Question: EDITED
I was using the ggsignif package in a totally WRONG way: I didn't want to calculate significance values from the barplot but I just wanted to draw on the barplot the ones I already had from a separate analysis. To do this, this video helped me A LOT <URL>
OLD QUESTION
Hello, I'd like to ask a question about the ggsignif package in the R software. I want to display significant stars in top of paired bar graphs using facet_wrap and I'm following this thread <URL> but I cannot apply the same code to my graph. As in the image I attach, I'd like to make comparisons between bars as I drew, but I don't know how to define the data I'm comparing.
I used this code to build my graph:
'''
df <- data.frame(Group = c("S1", "S1", "S1", "S1", "S2", "S2", "S2", "S2"),
Sub = c("A", "A", "B", "B", "A", "A", "B","B"),
col = c("red", "green", "red", "green","red", "green", "red", "green"),
Value = c(10,6,10,7,9,5,9,8))
ggplot(df, aes(x=Group, y=Value, fill=col)) +
scale_fill_manual("col", values = c("red" = "red", "green" = "green")) +
facet_wrap(~Sub) + coord_cartesian(ylim = c(0,15)) +
geom_bar(stat="identity", position=position_dodge())
'''
Do you know how I can define the coordinates for significance stars in a plot similar to this one? Thank you very very much!
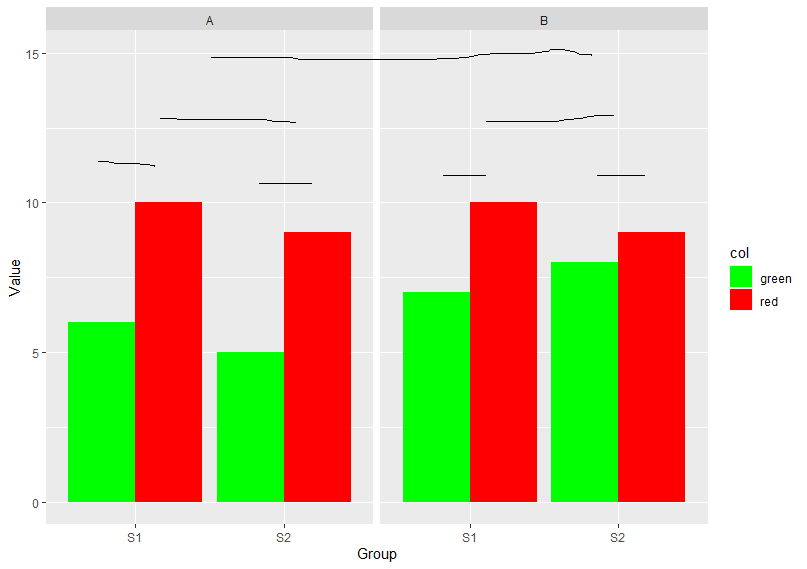
Answer: Significance refers to a distribution requiring many values per group. But for each group (e.g. S1-green-A) there is only one value in your dataset. Thus you draw a barplot and not a boxplot. You can group more values together e.g. by ignoring the color:
'''
library(tidyverse)
df <- data.frame(
Group = c("S1", "S1", "S1", "S1", "S2", "S2", "S2", "S2"),
Sub = c("A", "A", "B", "B", "A", "A", "B", "B"),
col = c("red", "green", "red", "green", "red", "green", "red", "green"),
Value = c(10, 6, 10, 7, 9, 5, 9, 8)
)
df %>%
unite(Group2, Group, Sub) %>%
ggplot(aes(x = Group2, y = Value)) +
geom_boxplot() +
ggsignif::geom_signif(
comparisons = list(
c("S1_A", "S1_B"),
c("S1_A", "S2_A")
),
step_increase = 0.2
)
'''
<URL>